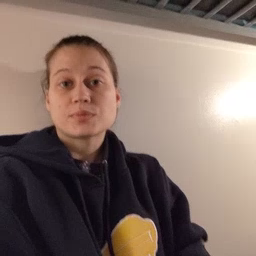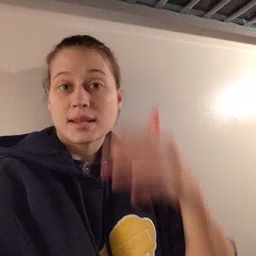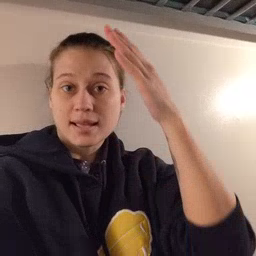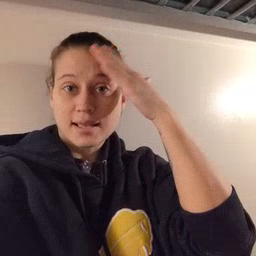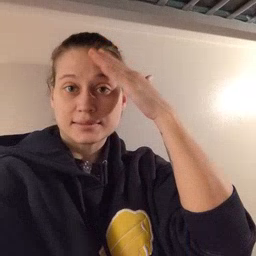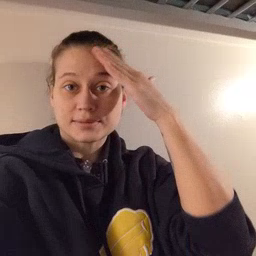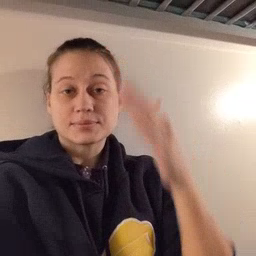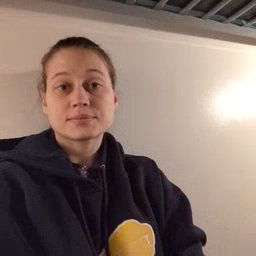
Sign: hat